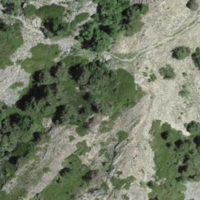
EUNIS habitat code: 32
Species observed at this site:
Parnassius apollo